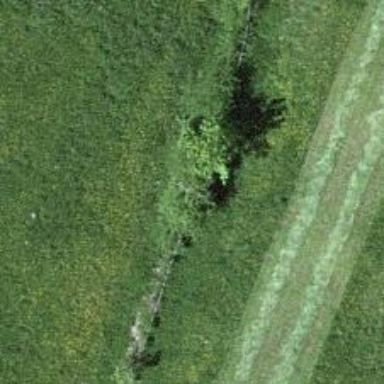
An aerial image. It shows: Hedge acting as barrier.